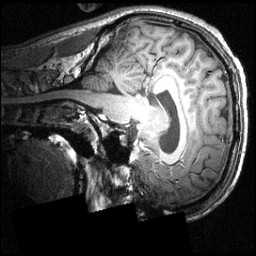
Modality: T1w
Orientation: sagittal
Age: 21
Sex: male
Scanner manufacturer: siemens
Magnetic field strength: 3.951 T
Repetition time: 1.5 s
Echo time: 0.00335 s